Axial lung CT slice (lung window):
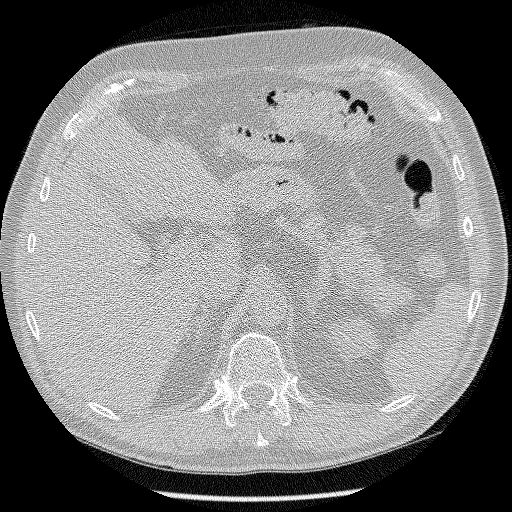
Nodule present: no